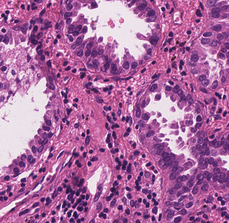
Tumor epithelial tissue: yes
Tumor-associated stroma tissue: yes
Normal tissue: no